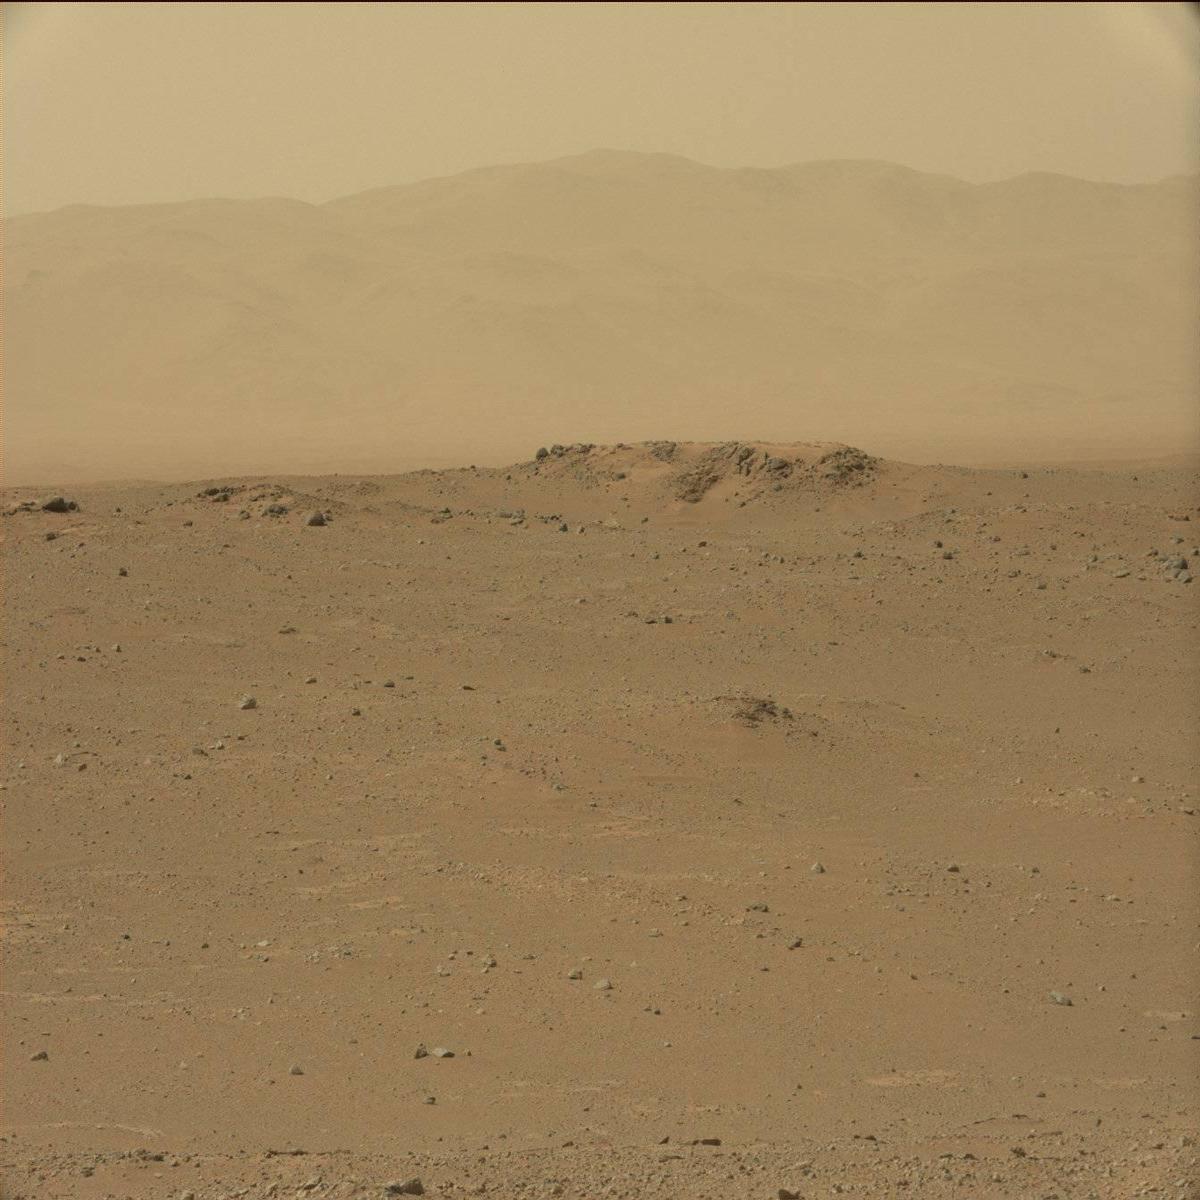
Terrain classes present: Bedrock, Ridge, Rock, Sand / Soil, Sky